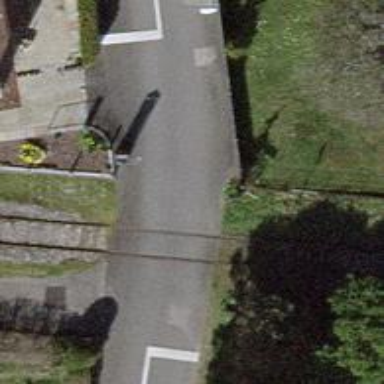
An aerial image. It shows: Level crossing along the railway.